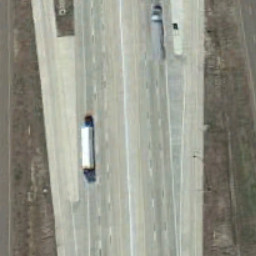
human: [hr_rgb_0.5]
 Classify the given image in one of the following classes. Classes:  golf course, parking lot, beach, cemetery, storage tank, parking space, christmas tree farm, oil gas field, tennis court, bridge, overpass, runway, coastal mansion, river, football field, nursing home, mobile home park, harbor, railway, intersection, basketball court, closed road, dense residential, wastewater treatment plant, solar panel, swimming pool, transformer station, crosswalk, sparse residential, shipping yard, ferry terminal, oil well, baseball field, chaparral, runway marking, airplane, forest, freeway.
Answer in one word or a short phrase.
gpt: freeway